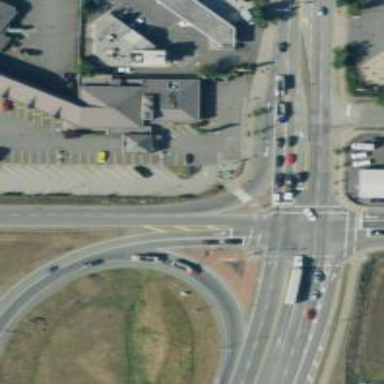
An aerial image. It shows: Asphalt footway with crossing that includes traffic island.